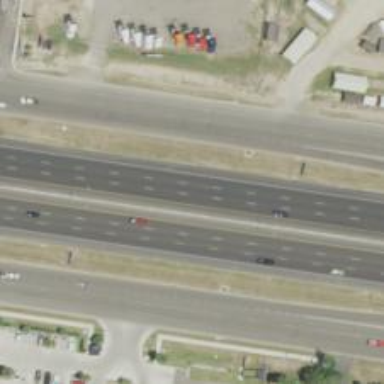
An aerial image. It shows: Motorway.